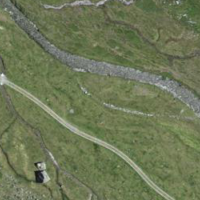
EUNIS habitat code: 26
Species observed at this site:
Empetrum nigrum
Vaccinium uliginosum
Vaccinium myrtillus